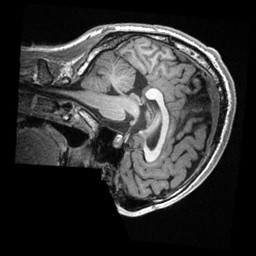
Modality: T1w
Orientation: sagittal
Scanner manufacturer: ge
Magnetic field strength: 3 T
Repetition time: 0.007652 s
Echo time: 0.002928 s